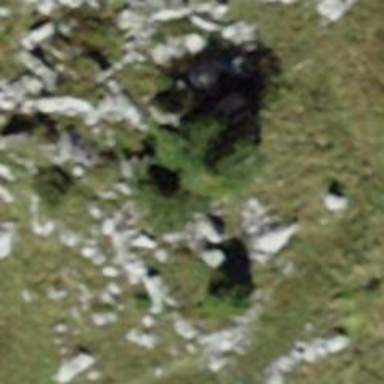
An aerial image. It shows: View of natural rock.